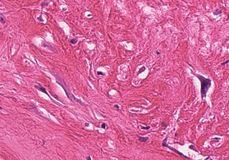
Tumor epithelial tissue: no
Tumor-associated stroma tissue: yes
Normal tissue: no